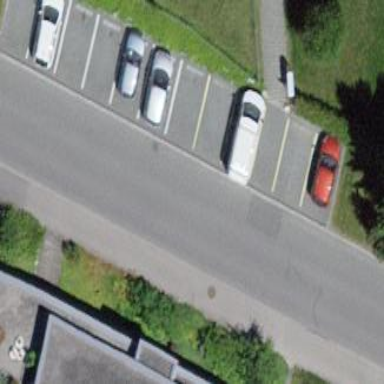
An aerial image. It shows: Parking available on the street side.